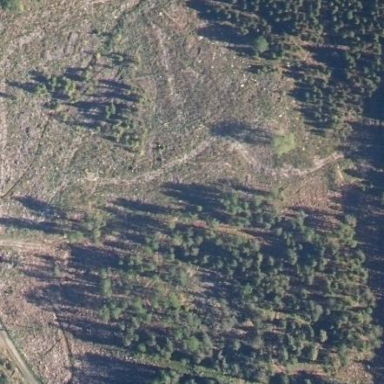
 likely man-made clearing in the landscape."